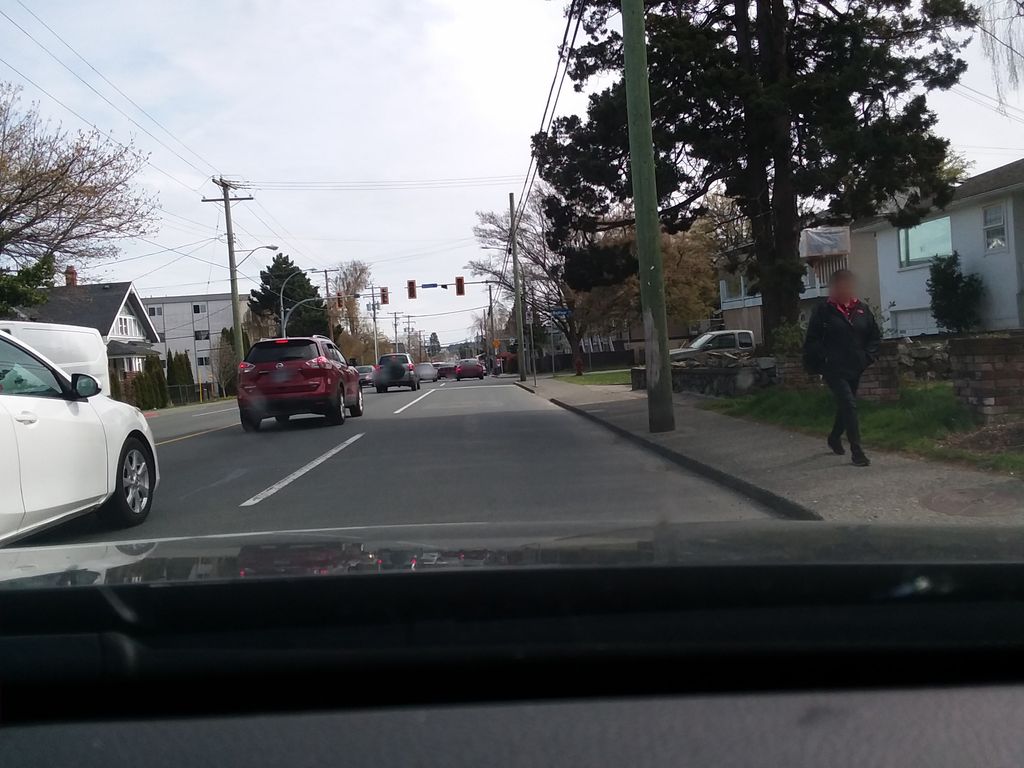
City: victoria